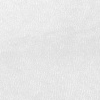
Atmospheric dust classification: dusty